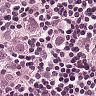
Metastatic tissue present: yes